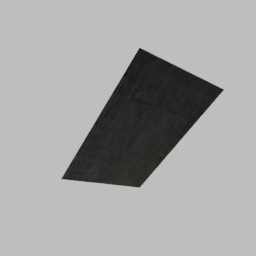
Label: decoration